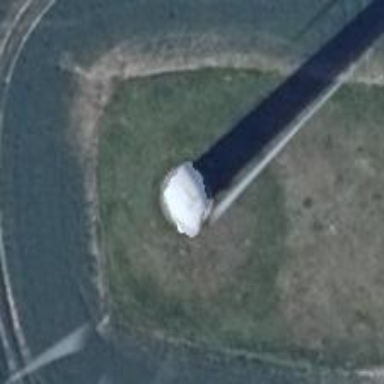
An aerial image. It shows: Wind power generator.